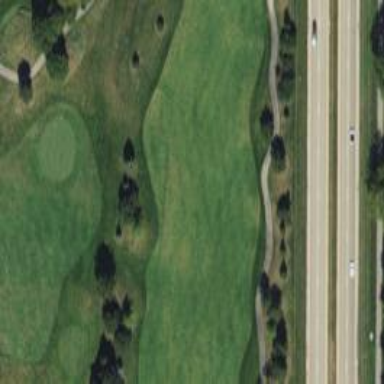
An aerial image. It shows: Golf hole.